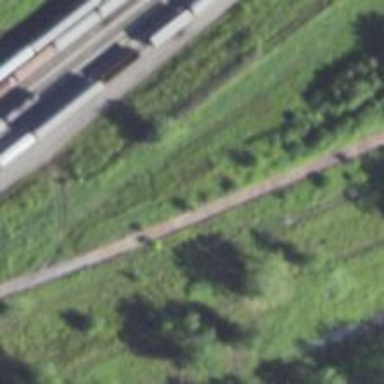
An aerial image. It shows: Abandoned railway yard is depicted.